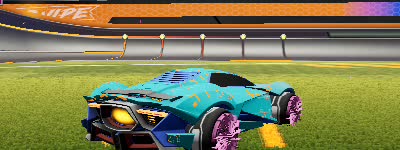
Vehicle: werewolf